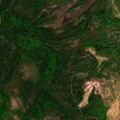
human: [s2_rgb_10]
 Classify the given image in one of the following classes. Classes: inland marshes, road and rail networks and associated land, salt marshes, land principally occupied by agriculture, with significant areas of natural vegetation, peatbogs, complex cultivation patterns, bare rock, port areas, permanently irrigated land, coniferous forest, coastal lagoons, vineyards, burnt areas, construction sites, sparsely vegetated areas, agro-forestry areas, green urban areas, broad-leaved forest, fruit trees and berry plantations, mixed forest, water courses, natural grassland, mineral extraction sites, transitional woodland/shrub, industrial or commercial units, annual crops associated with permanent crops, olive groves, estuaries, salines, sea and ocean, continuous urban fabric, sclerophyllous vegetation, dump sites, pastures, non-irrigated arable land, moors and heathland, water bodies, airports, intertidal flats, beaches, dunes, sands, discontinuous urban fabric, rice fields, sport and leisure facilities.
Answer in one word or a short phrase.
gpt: non-irrigated arable land, coniferous forest, mixed forest, transitional woodland/shrub